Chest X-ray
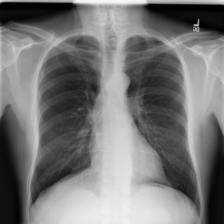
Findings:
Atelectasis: negative
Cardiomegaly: negative
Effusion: negative
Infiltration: negative
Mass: negative
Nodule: negative
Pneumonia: negative
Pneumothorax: negative
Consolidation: negative
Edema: negative
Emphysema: negative
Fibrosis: negative
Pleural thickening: negative
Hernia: negative